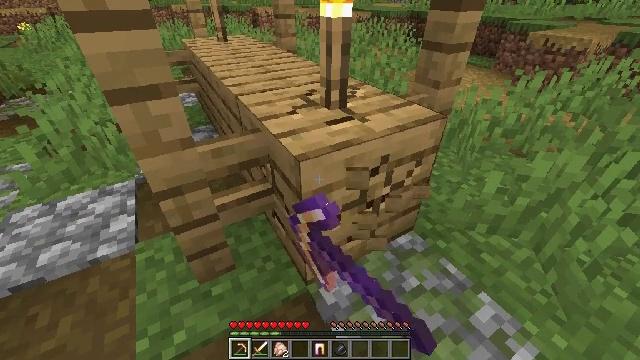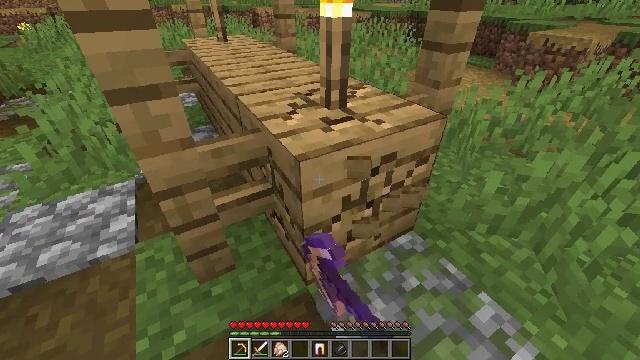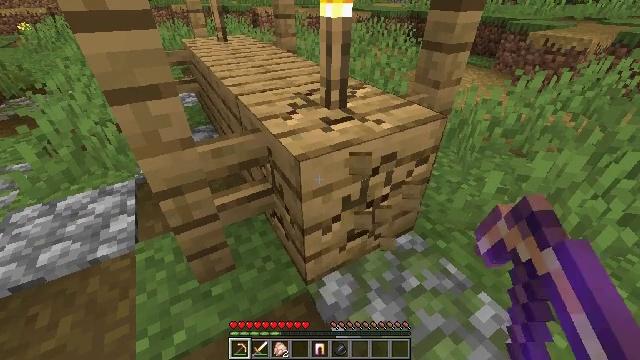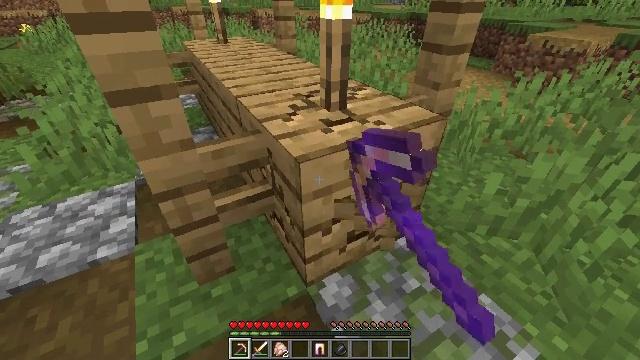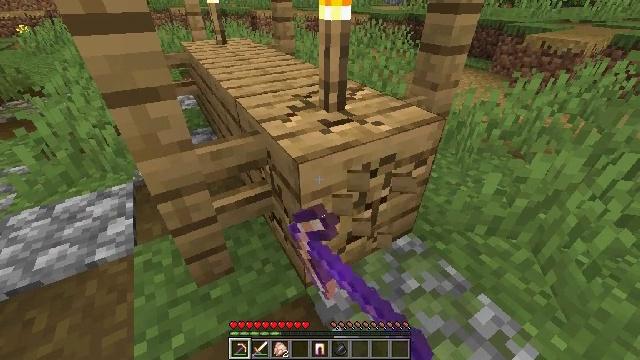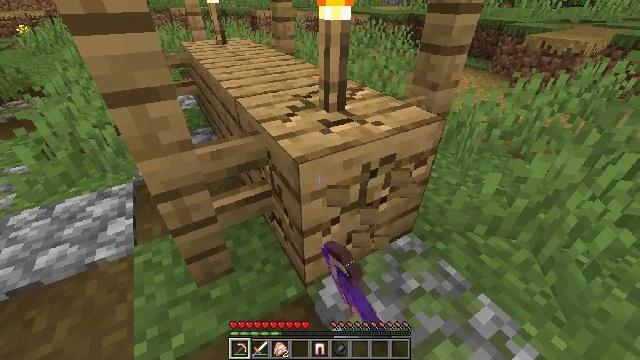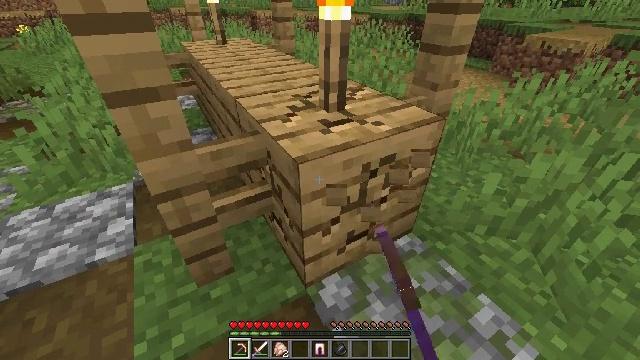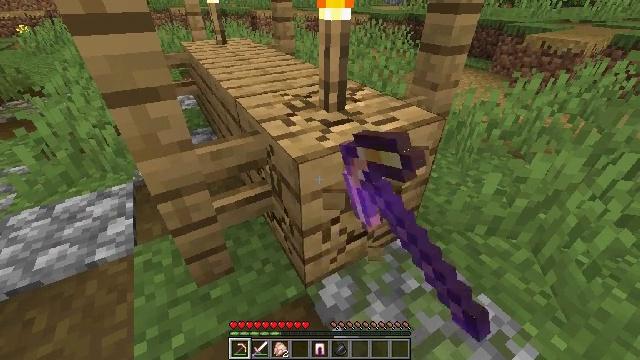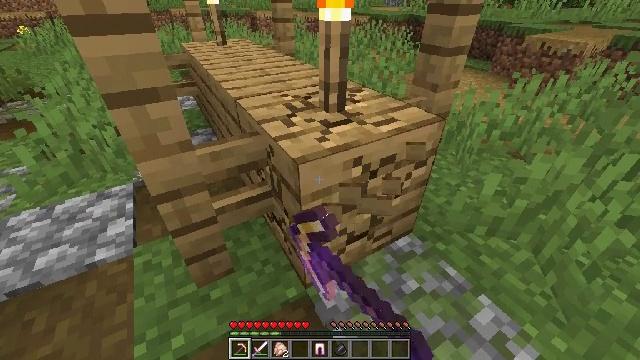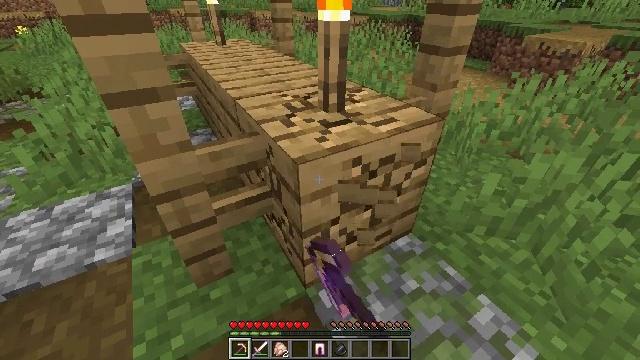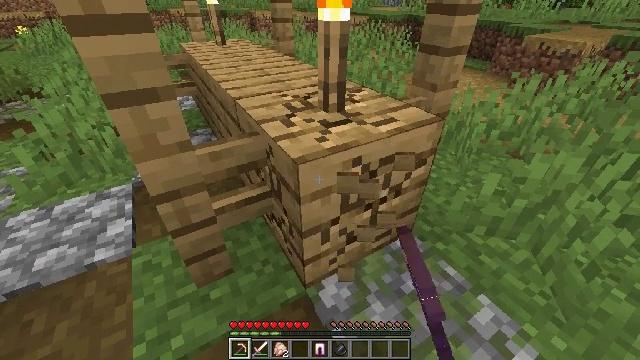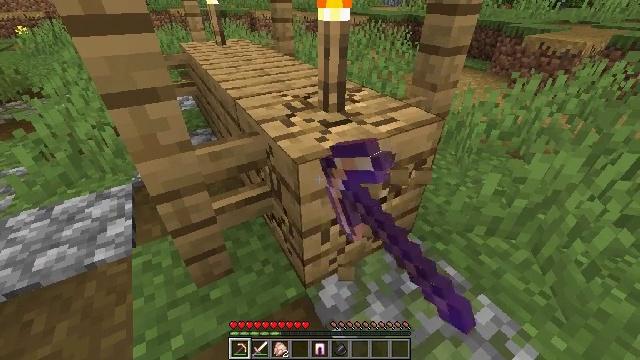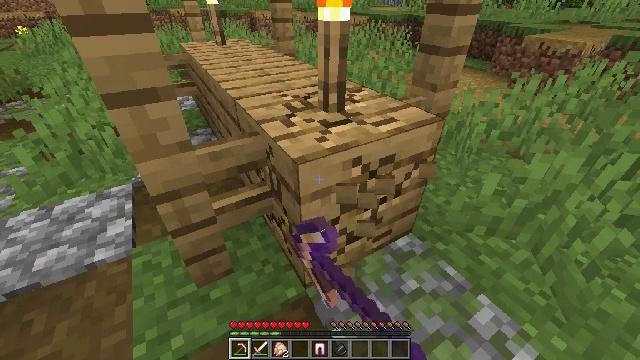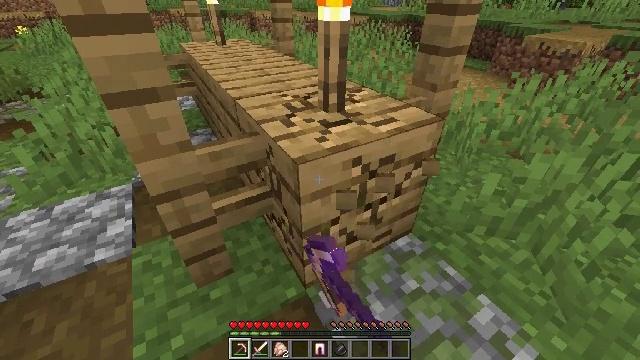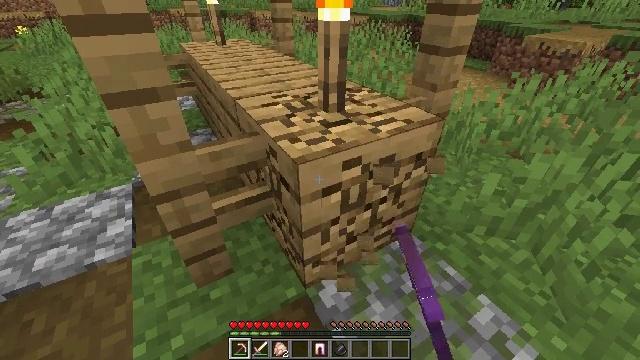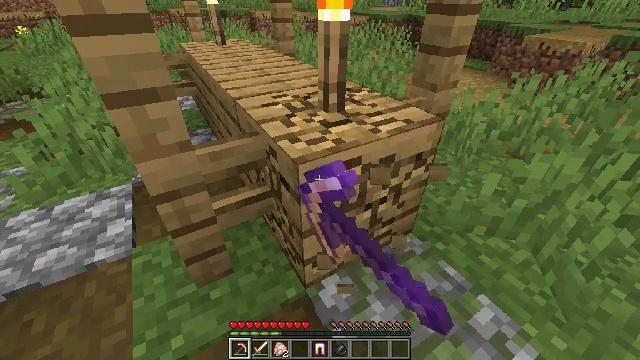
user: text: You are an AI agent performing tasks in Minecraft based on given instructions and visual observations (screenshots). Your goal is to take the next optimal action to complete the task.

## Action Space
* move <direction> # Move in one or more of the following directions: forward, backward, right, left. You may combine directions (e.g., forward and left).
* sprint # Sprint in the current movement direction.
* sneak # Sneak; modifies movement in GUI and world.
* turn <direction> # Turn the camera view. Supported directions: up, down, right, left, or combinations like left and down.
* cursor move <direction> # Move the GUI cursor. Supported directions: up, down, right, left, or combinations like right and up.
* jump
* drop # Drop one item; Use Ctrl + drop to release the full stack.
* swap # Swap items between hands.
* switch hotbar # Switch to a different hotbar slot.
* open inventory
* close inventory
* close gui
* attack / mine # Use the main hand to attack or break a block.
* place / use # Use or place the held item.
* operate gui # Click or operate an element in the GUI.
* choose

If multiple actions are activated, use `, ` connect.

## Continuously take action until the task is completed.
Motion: motion action
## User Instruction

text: Mine planks.
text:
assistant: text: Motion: attack / mine
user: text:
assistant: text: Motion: attack / mine
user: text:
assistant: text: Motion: attack / mine
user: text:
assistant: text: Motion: attack / mine
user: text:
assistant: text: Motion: attack / mine
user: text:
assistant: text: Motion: attack / mine
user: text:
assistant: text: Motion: attack / mine
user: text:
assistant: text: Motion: attack / mine
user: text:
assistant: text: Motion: attack / mine
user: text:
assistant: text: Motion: attack / mine
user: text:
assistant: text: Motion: attack / mine
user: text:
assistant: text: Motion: attack / mine
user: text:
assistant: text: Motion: attack / mine
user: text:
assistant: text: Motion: attack / mine
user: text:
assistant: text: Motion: attack / mine
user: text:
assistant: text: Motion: attack / mine
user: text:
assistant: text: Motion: attack / mine
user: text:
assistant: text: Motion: attack / mine
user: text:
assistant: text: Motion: attack / mine
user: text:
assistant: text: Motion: attack / mine
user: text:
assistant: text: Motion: attack / mine
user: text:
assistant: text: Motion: attack / mine
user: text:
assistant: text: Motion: attack / mine
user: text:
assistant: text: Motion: attack / mine
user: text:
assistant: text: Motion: attack / mine
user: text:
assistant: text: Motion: attack / mine
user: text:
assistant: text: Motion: attack / mine
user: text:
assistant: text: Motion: attack / mine
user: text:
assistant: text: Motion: attack / mine
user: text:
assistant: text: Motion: attack / mine